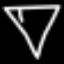
Label: diamond